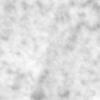
Label: no_change